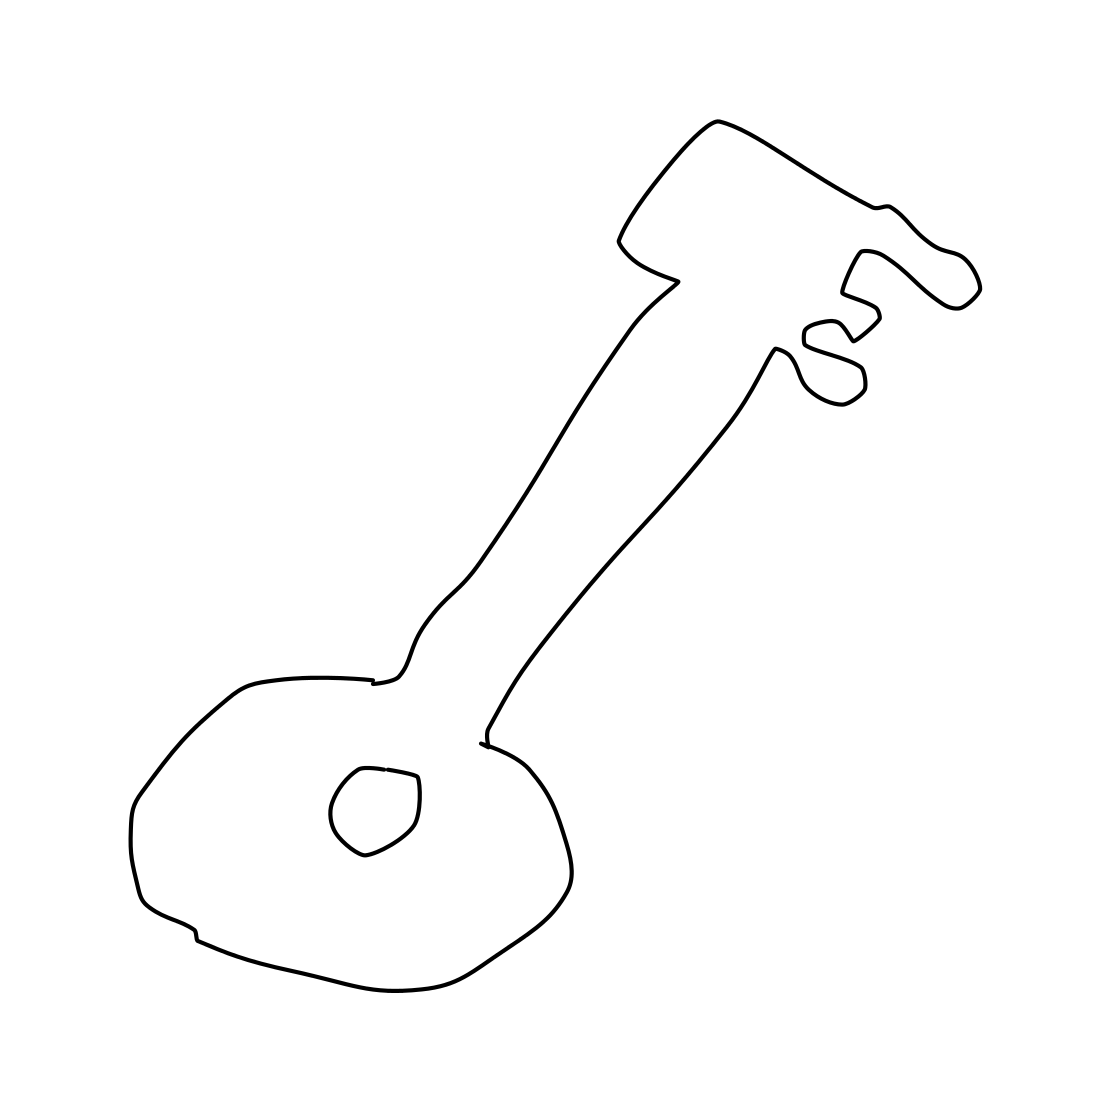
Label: key